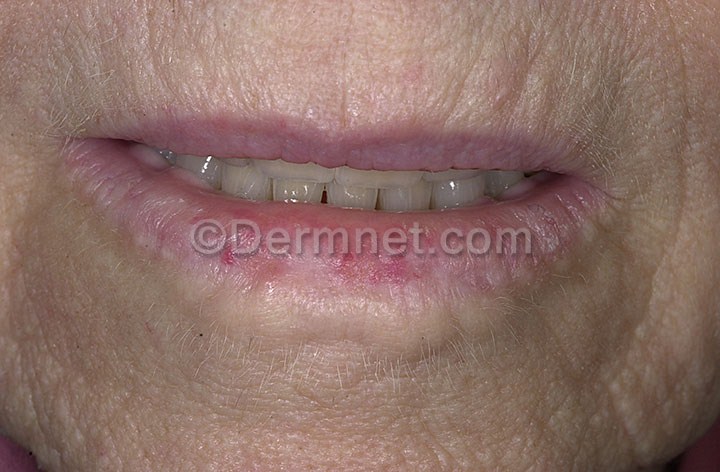
Disease: Actinic Keratosis Basal Cell Carcinoma and other Malignant Lesions